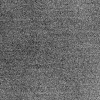
Atmospheric dust classification: dusty